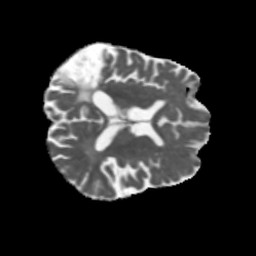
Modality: MD
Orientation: axial
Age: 68
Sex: male
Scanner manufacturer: siemens
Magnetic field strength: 3 T
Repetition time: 5.47 s
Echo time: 0.0854 s